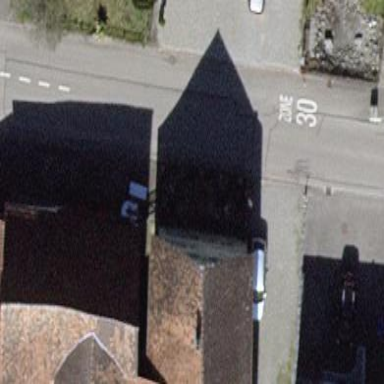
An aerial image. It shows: Gabled roof house.